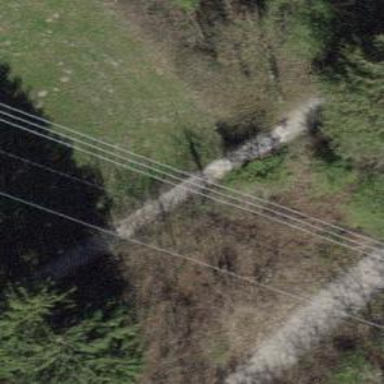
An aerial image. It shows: Unpaved footway.